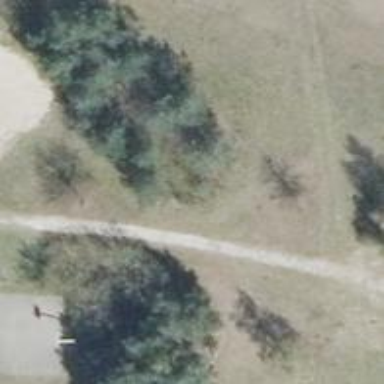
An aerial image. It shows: Path.